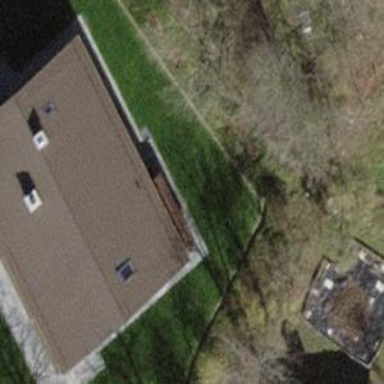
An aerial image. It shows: Building with tile roof.